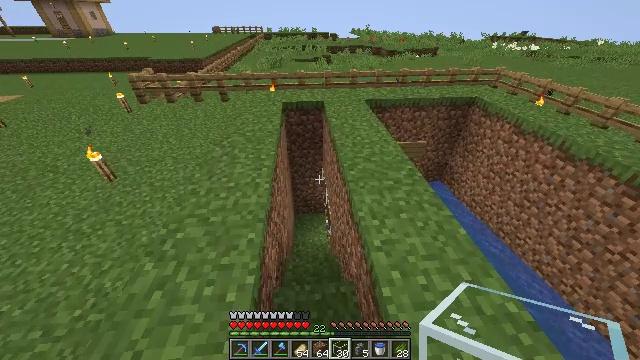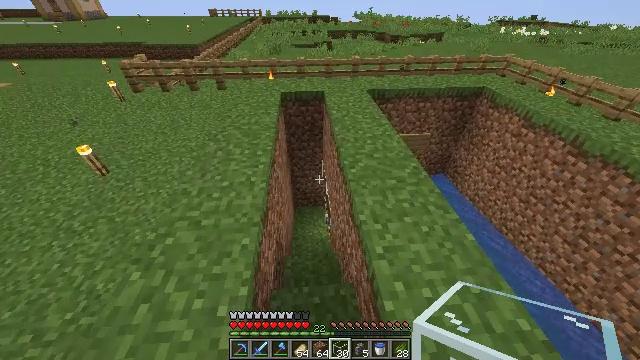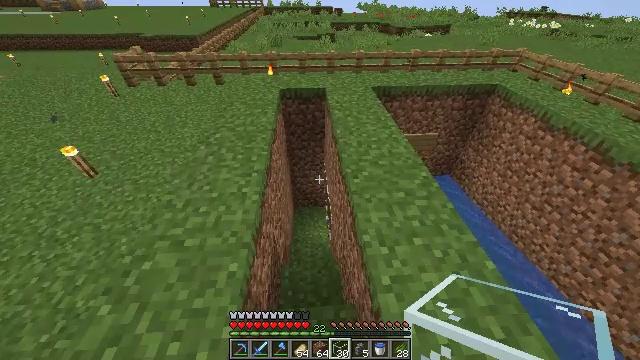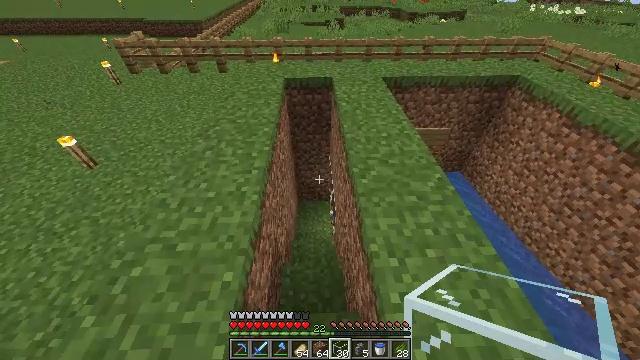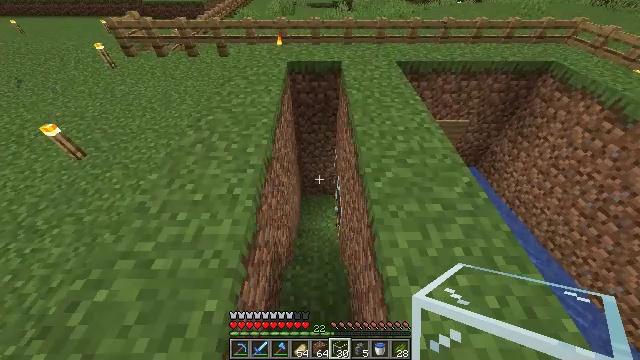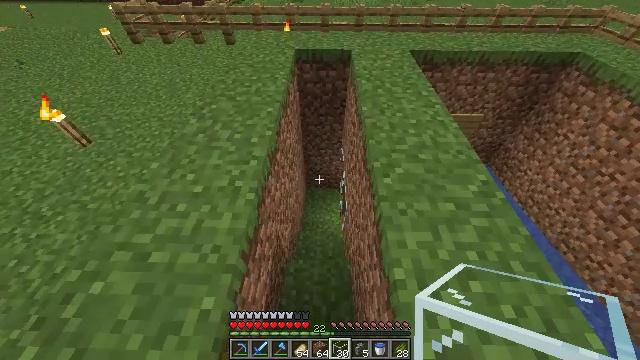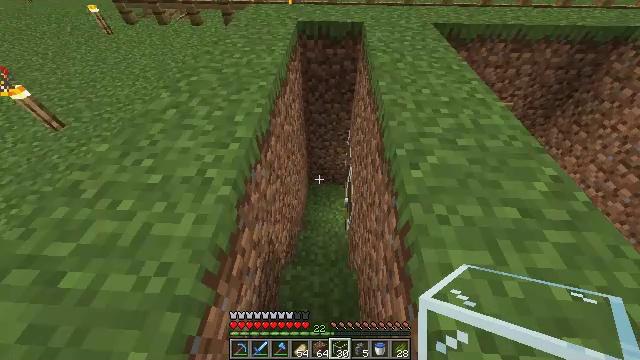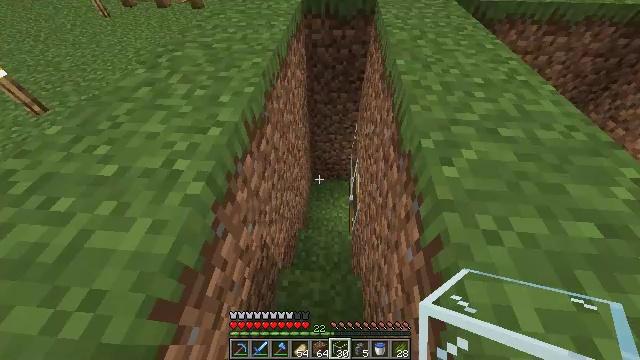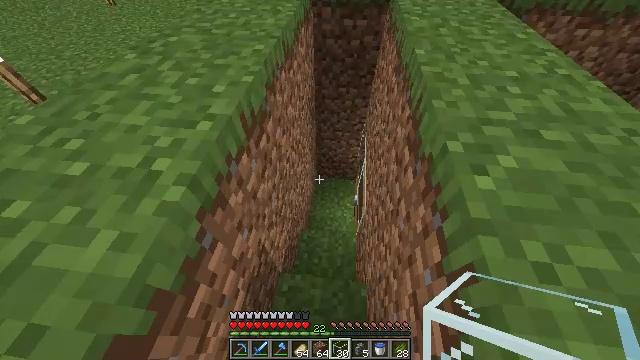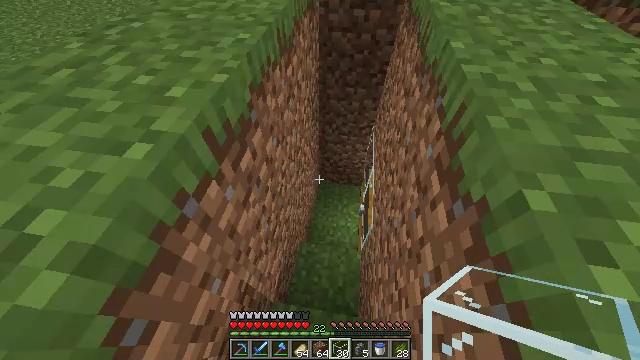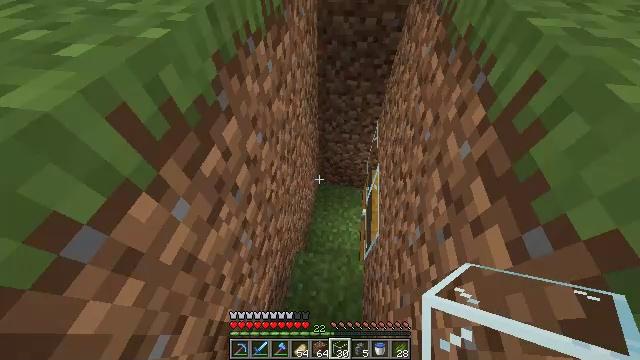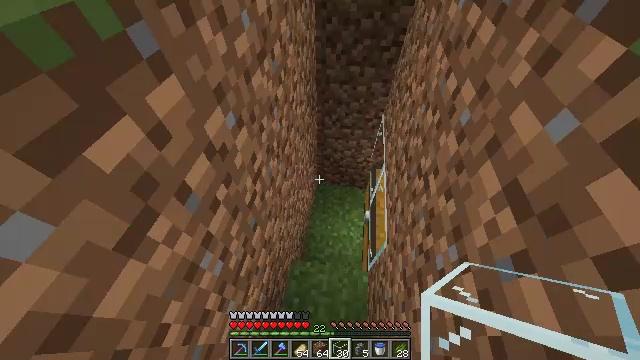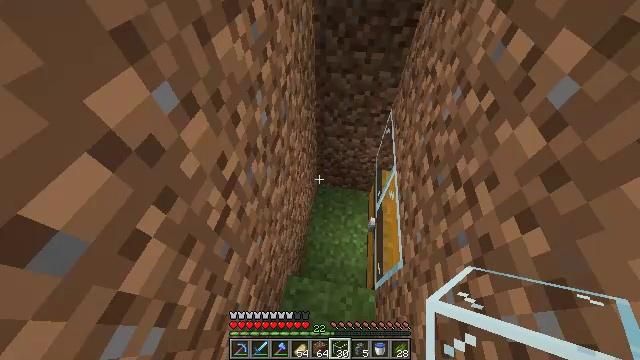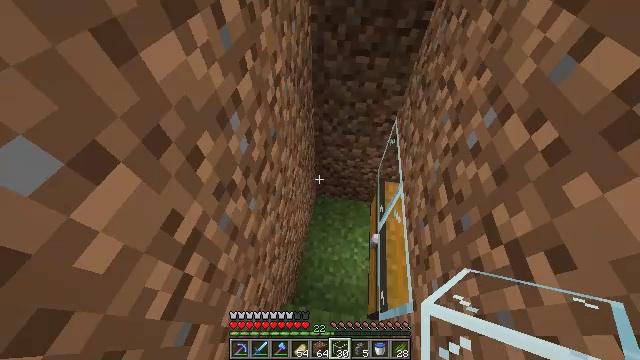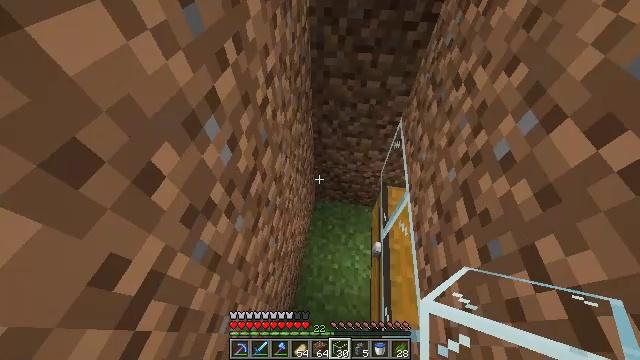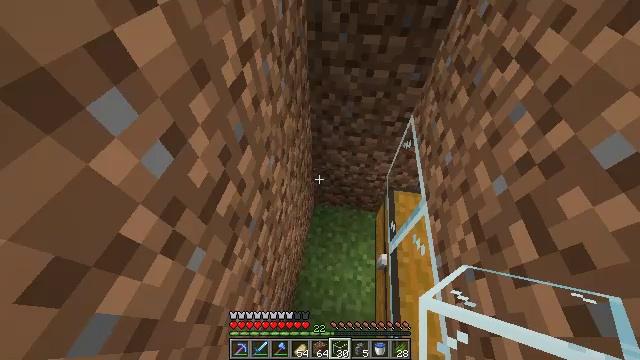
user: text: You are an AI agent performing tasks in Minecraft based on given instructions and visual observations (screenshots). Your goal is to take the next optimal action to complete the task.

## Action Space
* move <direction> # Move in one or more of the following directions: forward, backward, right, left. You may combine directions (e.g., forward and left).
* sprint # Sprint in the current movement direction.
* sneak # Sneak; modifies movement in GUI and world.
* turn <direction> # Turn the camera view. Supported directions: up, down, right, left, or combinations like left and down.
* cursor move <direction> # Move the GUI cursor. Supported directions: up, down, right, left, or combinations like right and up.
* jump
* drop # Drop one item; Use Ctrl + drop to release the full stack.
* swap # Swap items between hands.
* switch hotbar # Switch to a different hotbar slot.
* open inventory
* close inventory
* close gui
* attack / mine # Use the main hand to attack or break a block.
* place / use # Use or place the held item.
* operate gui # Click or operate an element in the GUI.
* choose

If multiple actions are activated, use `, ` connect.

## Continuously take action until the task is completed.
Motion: motion action
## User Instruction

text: Get an emerald by using the crafting table.
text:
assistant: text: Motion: move forward, sprint, turn down
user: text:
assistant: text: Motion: move forward, sprint, turn down
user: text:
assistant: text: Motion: move forward, sprint, turn left and down
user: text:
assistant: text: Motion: move forward, sprint, turn left and down
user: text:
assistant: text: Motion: move forward, turn left and down
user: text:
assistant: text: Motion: move forward, turn left and down
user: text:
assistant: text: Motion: move forward, turn left and down
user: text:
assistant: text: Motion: move forward, sprint, turn left
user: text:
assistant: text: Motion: move forward, sprint, turn left
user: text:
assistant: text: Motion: move forward, sprint
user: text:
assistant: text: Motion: move forward, sprint
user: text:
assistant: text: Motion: move forward
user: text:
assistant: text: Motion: move forward
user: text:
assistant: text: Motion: move forward, sprint
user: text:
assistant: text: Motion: move forward, sprint
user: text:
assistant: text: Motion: move forward, sprint
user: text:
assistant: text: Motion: move forward, sprint, turn right
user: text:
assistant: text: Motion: move forward, turn right
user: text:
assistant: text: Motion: move forward, turn right
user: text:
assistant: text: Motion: move forward, turn right
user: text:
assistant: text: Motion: move forward, turn right
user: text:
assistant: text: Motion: move forward, turn right
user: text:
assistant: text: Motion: move forward and move left, turn right and down
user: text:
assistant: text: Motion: move forward and move left, turn right and down
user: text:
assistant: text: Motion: move forward and move left, turn right and down
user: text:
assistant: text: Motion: move left, turn right
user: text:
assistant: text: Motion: turn right
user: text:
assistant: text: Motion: turn right
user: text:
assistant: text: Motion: turn right
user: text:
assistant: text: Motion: turn right